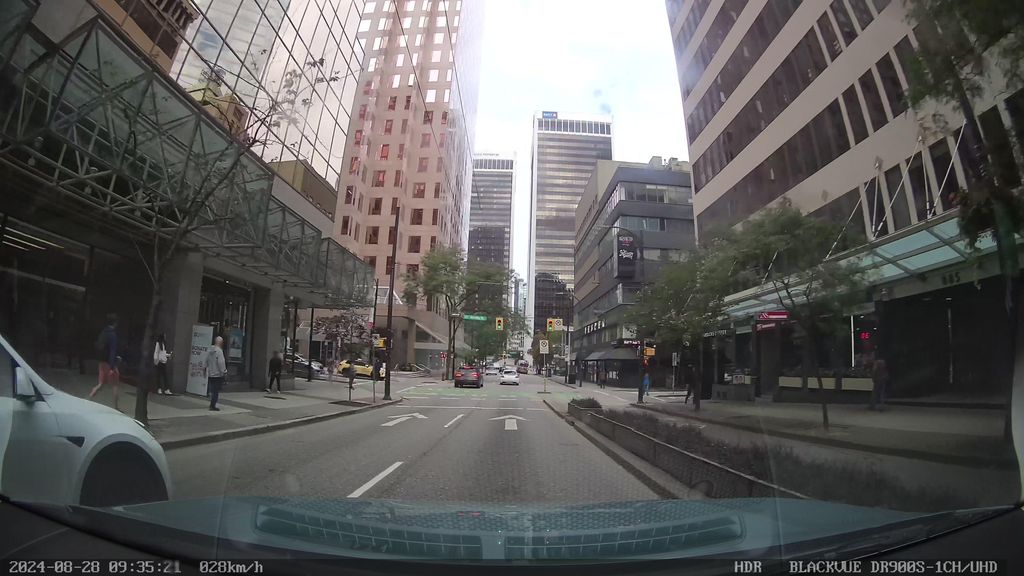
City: vancouver